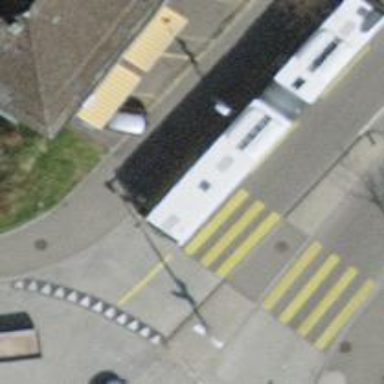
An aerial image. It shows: Uncontrolled zebra crossing on the road.